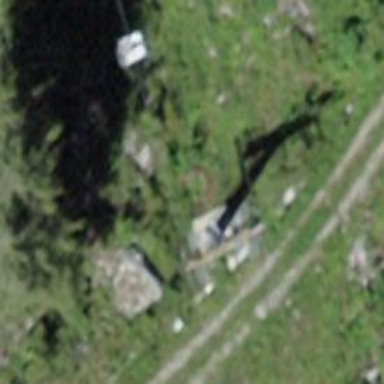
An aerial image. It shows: Pylon for aerialway.